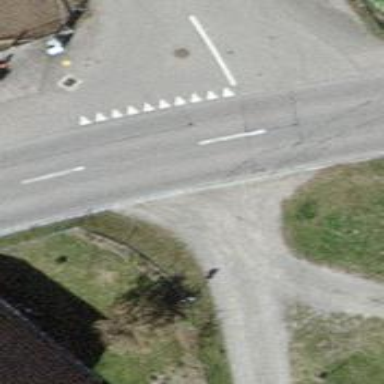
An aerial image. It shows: Tertiary road with asphalt surface.